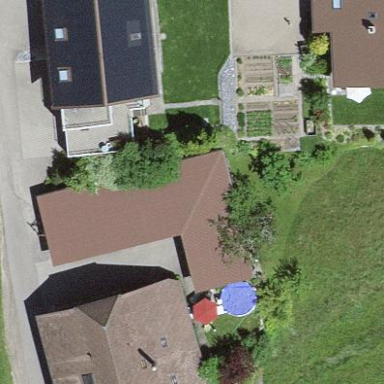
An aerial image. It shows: Shed building.